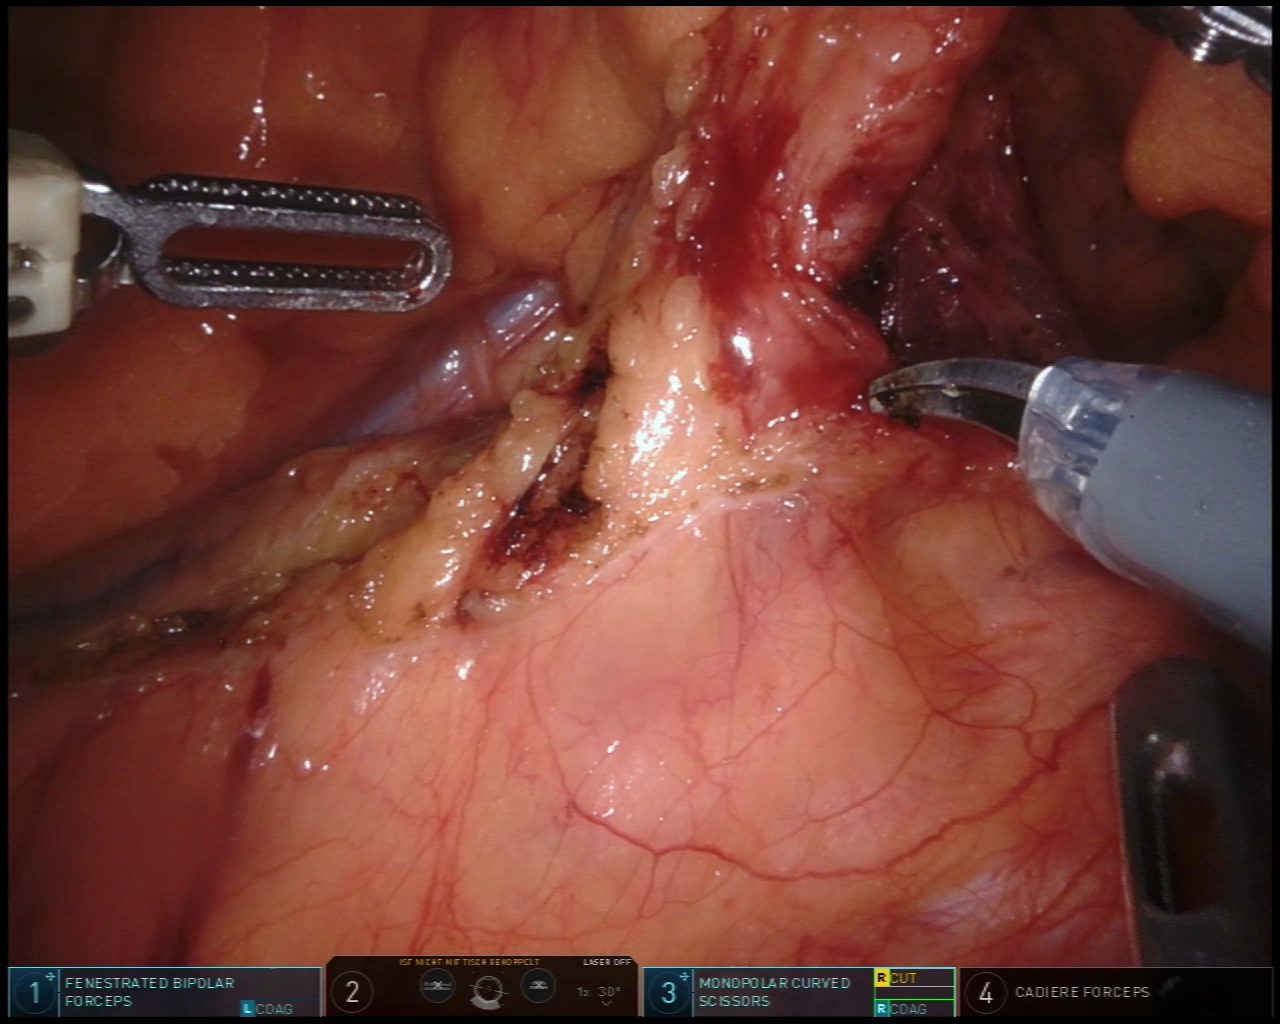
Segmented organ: intestinal_veins
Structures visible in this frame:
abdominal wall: no
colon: no
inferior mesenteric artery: yes
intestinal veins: yes
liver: no
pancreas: no
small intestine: no
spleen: no
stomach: no
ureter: no
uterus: no
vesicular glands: no